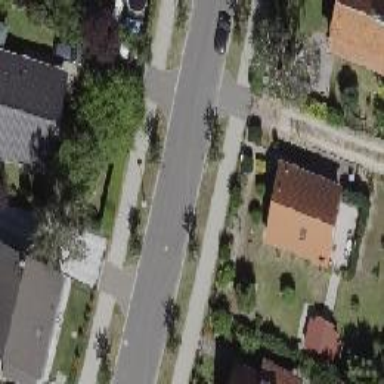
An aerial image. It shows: Residential road with asphalt surface and separate sidewalk.